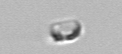
Label: Skeletonema